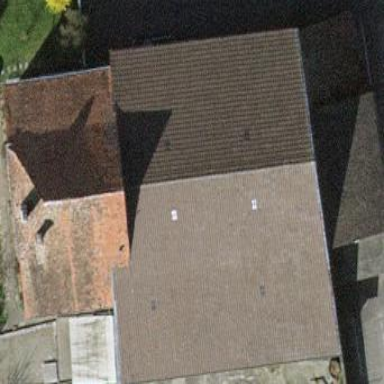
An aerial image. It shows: Detached building.